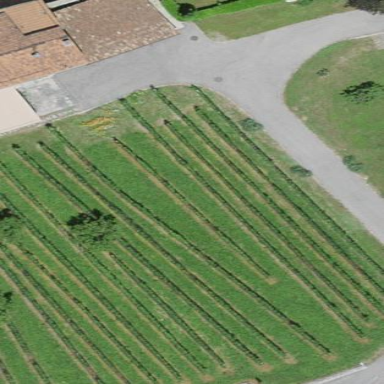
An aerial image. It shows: Vineyard growing grapes.